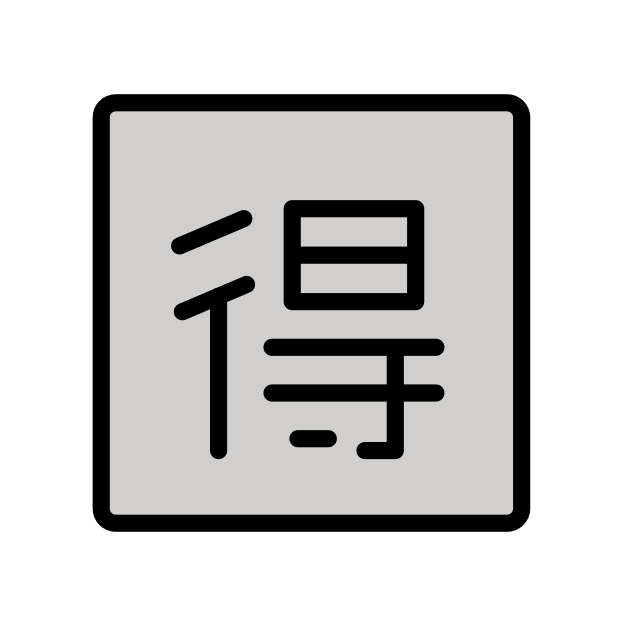
Japanese “bargain” button